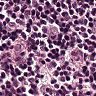
Metastatic tissue present: no